Question:
The Jquery UI Slider Sometimes showing '-1' value in How to fix this ?
The problem is in the demo of the orginal plugin site <URL>
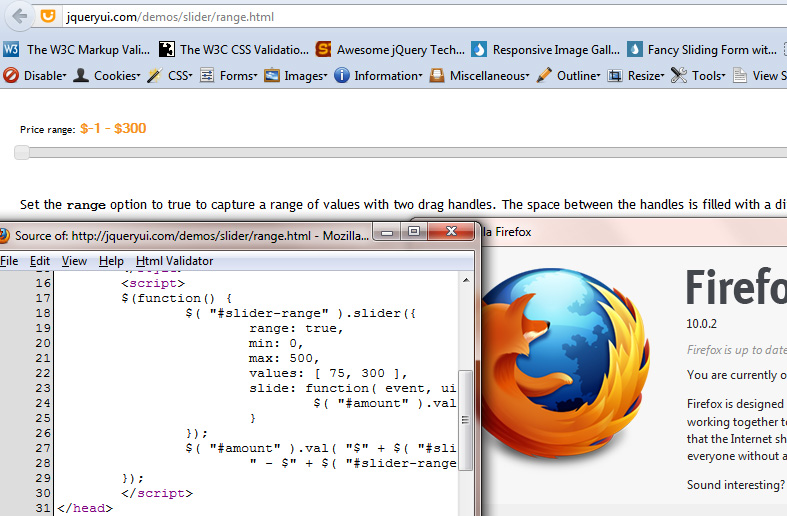
Answer: Its a bug with jQuery UI library.. others also reported it with version 1.8.16.. You can see it here <URL>
As per the comments in the thread I have checked it with 1.8.17 and its working great.. so seems like the bug got re introduced in 1.8.18..
Try changing the files to version 1.8.17.. it should work!